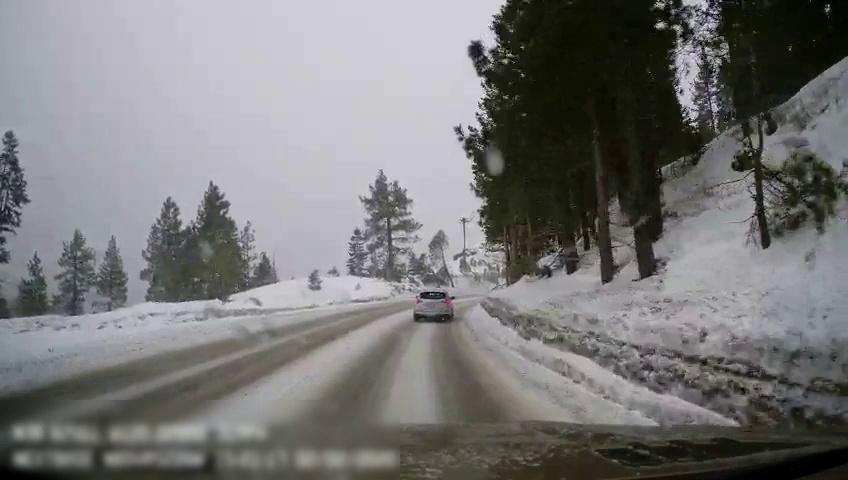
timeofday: Day
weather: Snowy
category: Drivable Space
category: Vehicles | SUV